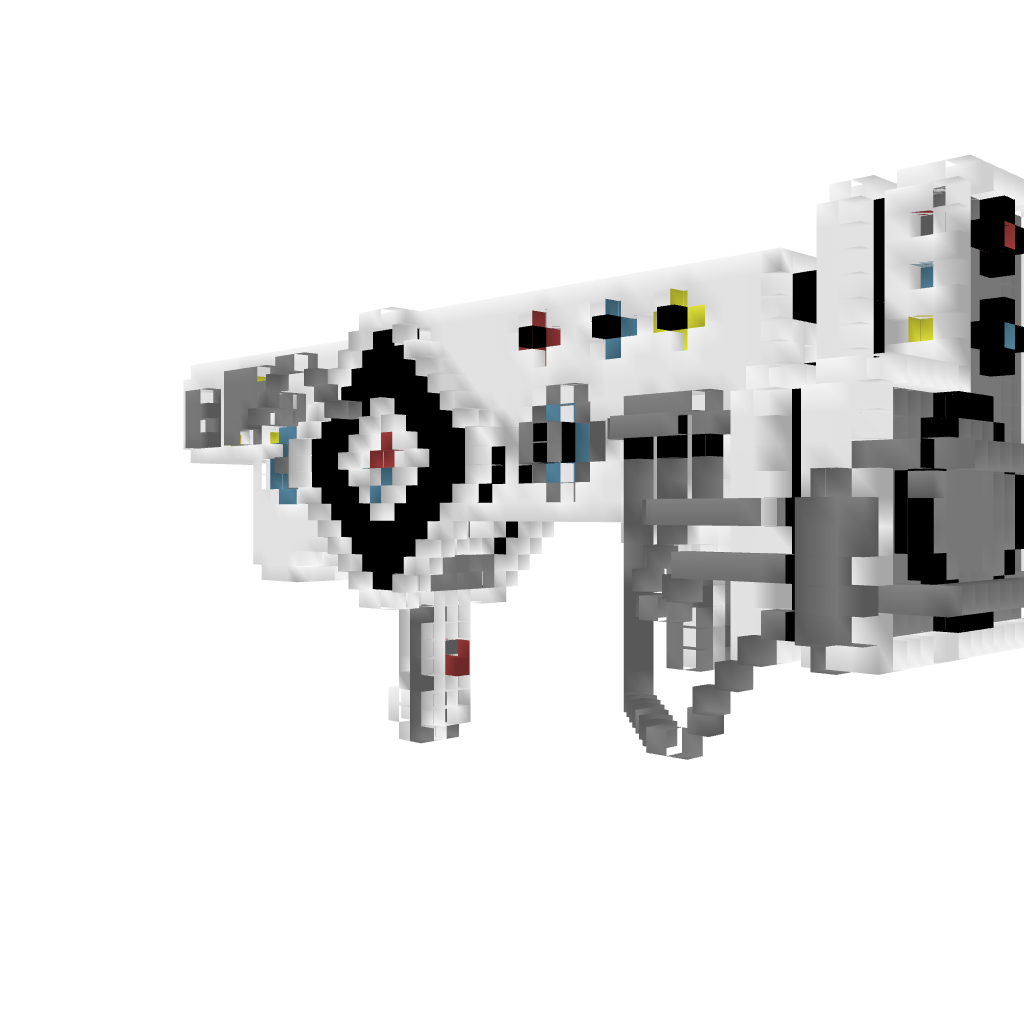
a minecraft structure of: Dubstep Gun high quality